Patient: sex M, age 52
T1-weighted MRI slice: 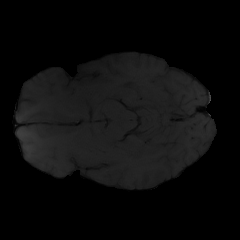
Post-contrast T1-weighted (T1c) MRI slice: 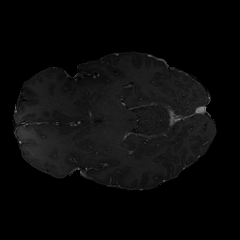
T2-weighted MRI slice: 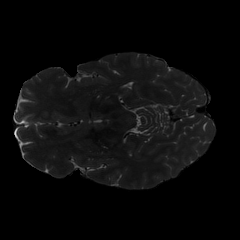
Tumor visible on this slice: no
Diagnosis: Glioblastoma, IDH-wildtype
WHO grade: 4